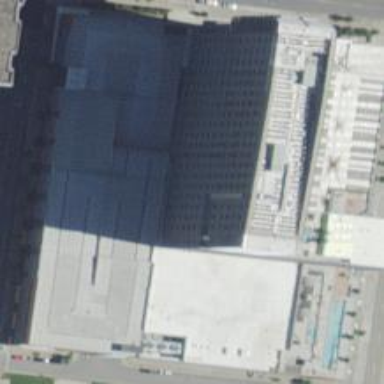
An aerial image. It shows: Hotel building.